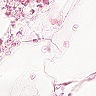
Metastatic tissue present: no